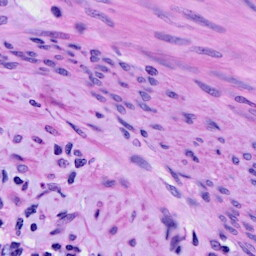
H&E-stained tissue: Cervix